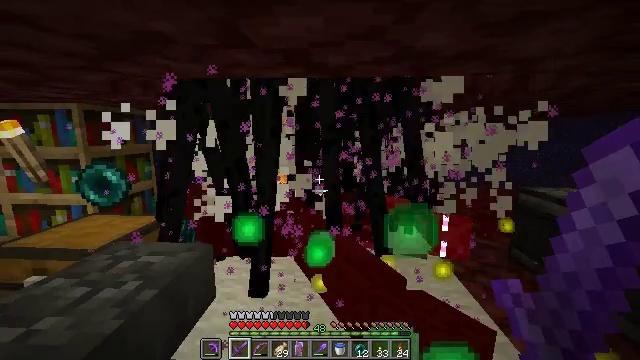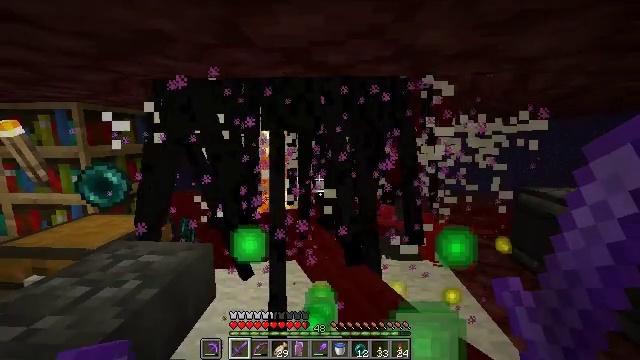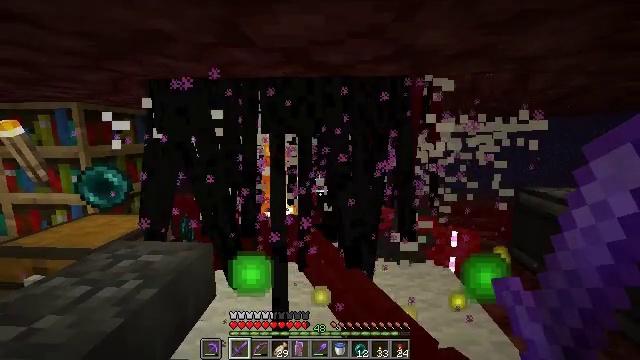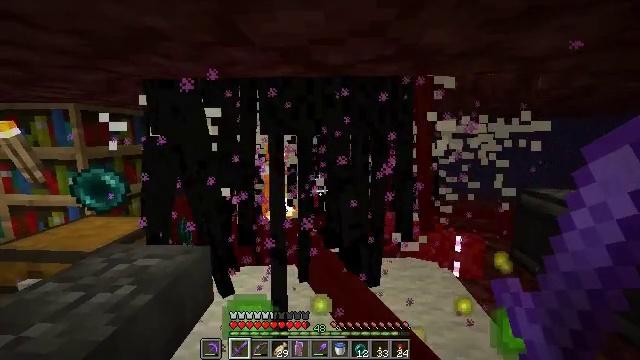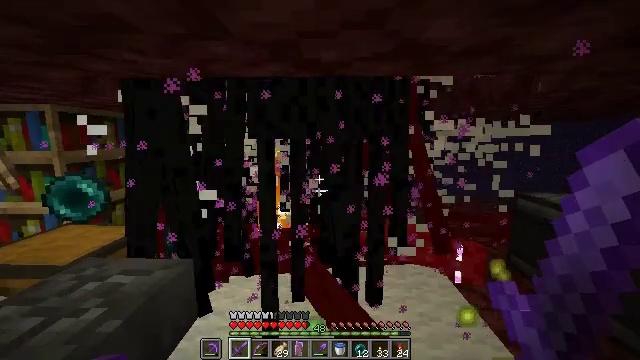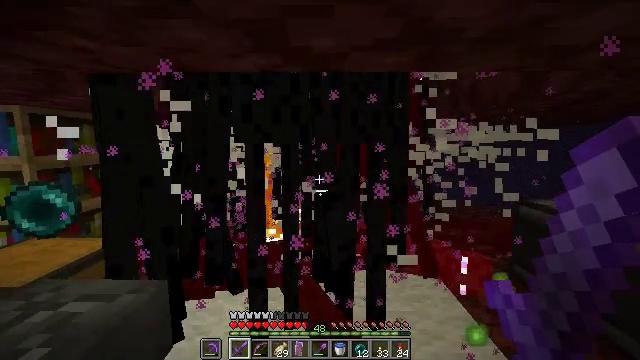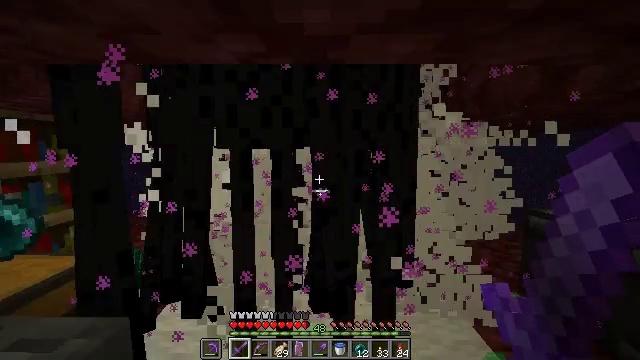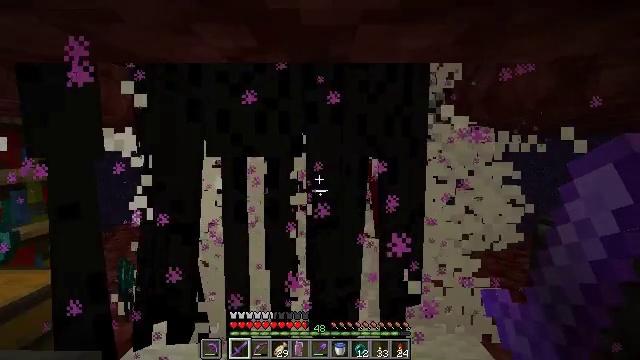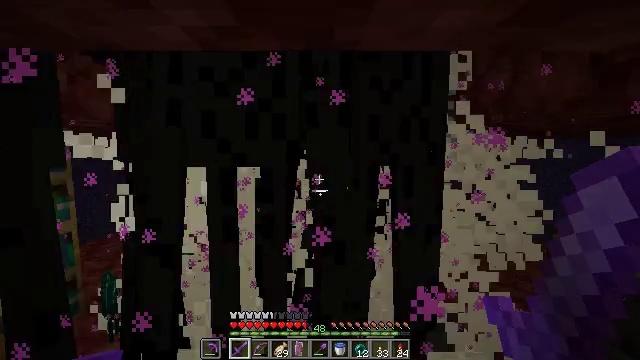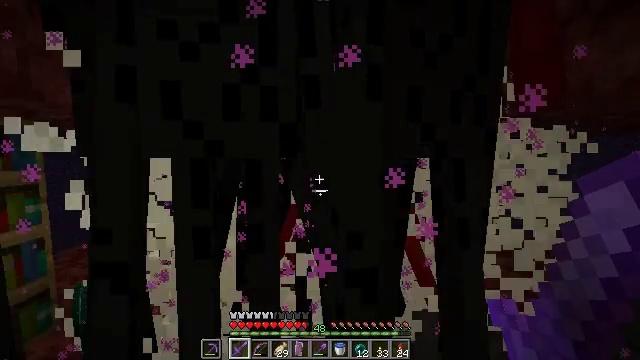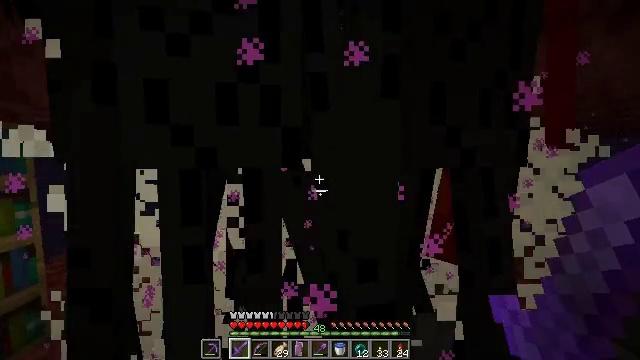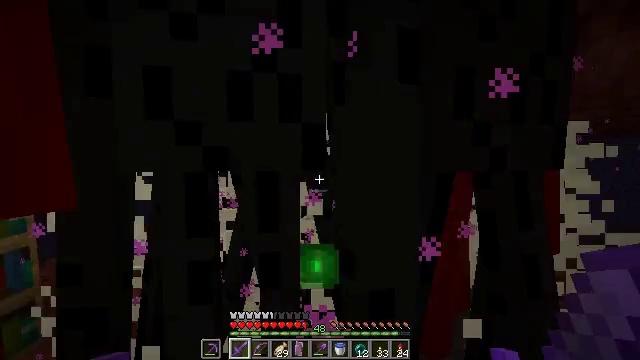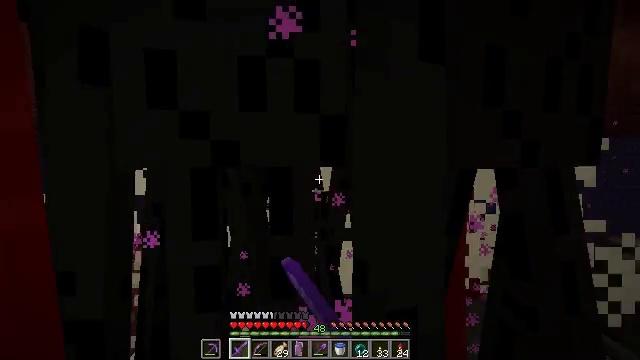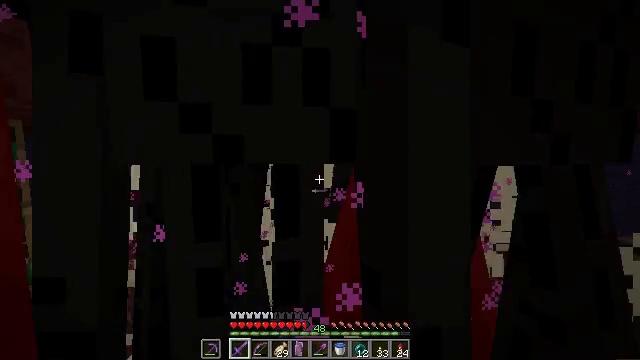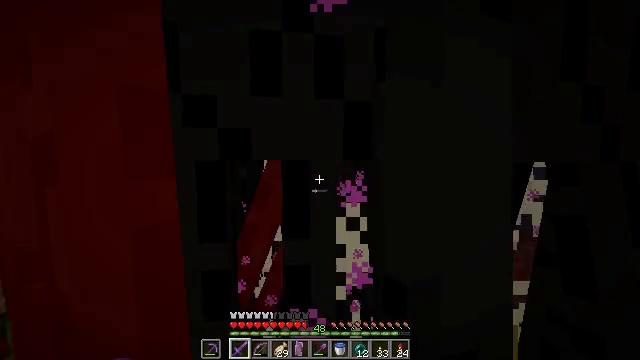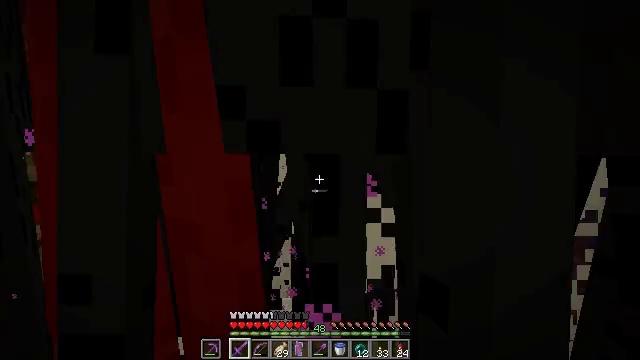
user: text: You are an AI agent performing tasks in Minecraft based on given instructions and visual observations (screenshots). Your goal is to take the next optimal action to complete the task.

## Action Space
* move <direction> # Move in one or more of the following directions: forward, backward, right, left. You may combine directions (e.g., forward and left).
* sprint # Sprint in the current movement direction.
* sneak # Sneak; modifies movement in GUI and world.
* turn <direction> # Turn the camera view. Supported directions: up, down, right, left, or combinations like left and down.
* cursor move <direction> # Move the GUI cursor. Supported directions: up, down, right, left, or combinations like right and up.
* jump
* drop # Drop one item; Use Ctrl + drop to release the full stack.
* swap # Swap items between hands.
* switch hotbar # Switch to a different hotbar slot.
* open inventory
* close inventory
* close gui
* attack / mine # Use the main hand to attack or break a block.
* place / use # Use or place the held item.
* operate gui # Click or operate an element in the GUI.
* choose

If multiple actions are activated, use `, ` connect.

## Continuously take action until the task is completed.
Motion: motion action
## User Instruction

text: Combat the enderman.
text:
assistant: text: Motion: no_op
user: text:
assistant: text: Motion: no_op
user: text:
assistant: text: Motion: move forward
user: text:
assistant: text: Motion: move forward, turn right
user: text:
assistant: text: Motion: move forward, turn right and up
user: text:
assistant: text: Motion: move forward, turn up
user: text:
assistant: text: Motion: move forward
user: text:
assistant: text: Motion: move forward
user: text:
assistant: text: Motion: no_op
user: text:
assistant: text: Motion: no_op
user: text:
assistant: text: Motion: attack / mine
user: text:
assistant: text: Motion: attack / mine
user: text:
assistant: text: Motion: attack / mine
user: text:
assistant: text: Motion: attack / mine
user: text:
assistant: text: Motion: turn left and down, attack / mine
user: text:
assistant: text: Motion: no_op
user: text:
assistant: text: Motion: no_op
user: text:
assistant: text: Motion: move back
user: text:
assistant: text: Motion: move back
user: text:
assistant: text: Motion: move back
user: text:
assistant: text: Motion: move back
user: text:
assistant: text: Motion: no_op
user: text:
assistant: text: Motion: no_op
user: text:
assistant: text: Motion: no_op
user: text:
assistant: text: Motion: no_op
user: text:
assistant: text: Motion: no_op
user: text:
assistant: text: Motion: no_op
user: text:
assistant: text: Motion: no_op
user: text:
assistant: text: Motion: no_op
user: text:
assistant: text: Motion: no_op